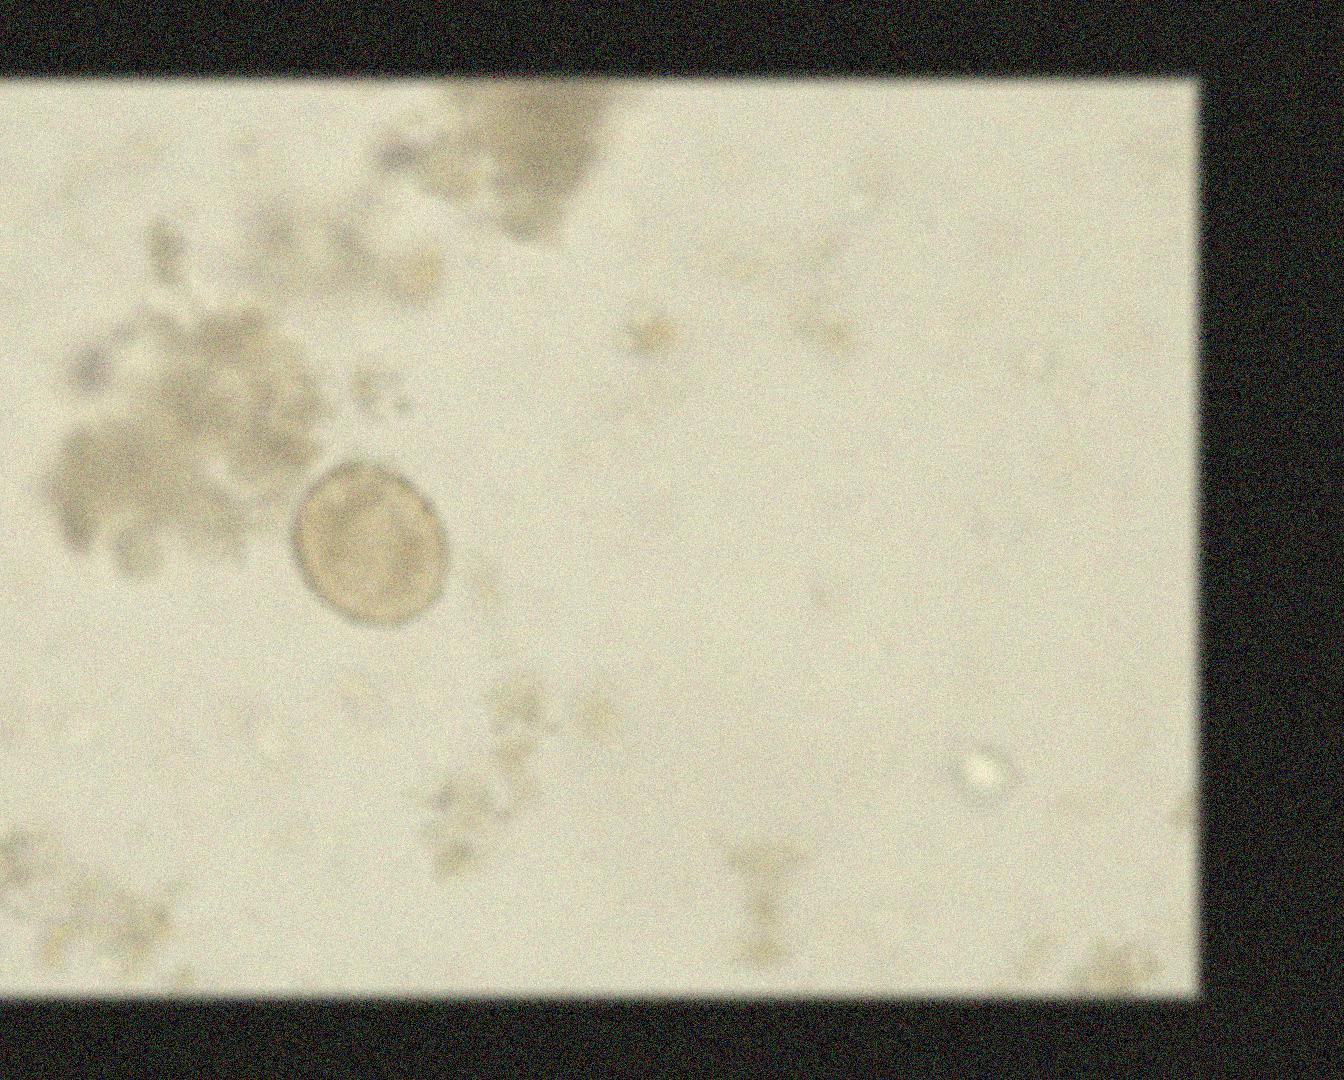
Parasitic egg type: Ascaris lumbricoides